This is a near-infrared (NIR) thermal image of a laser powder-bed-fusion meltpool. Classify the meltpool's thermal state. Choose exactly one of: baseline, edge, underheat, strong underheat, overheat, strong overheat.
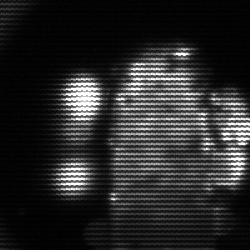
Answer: strong underheat